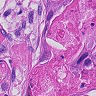
Metastatic tissue present: yes